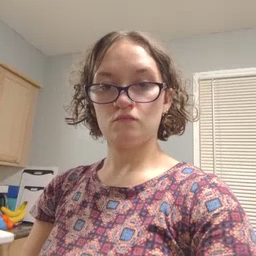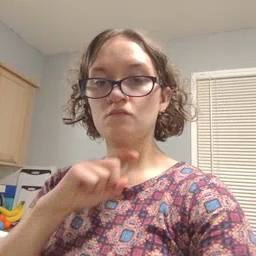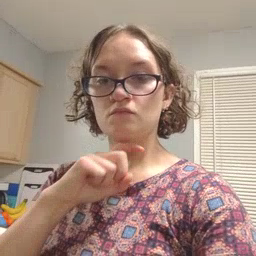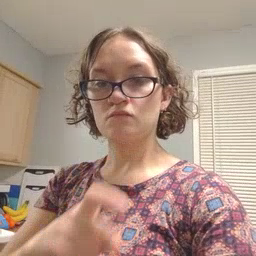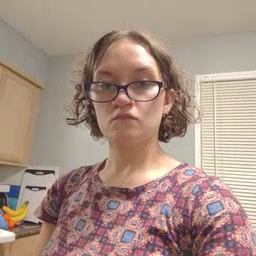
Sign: garbage